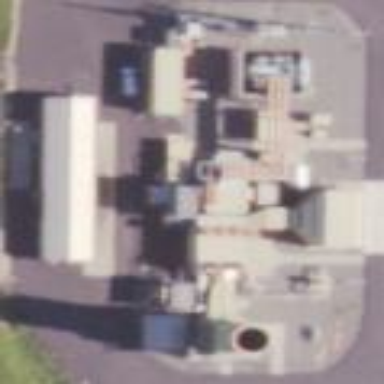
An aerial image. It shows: Industrial area with power plant.